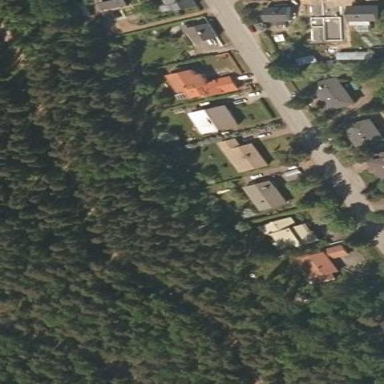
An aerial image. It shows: Forest with evergreen needle-leaved trees.